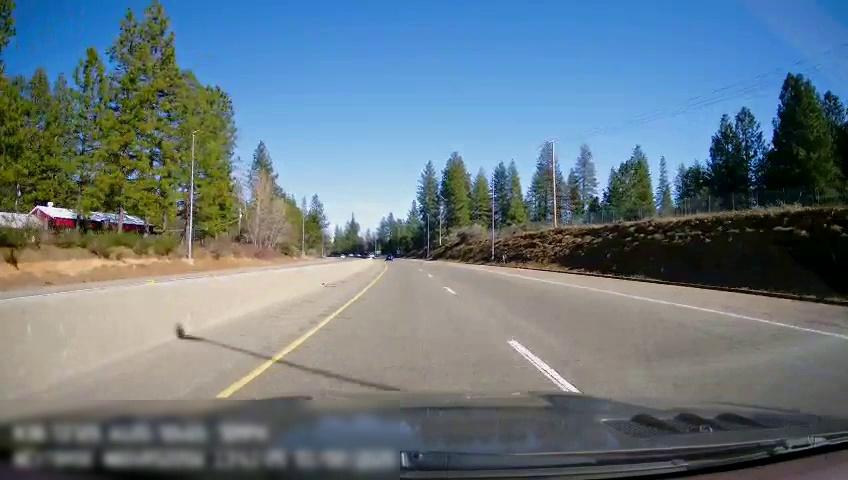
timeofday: Day
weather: Sunny
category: Drivable Space
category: Drivable Space
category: Lanes | Current Lane
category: Lanes | Alternate Lane
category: Lanes | Current Lane
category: Lanes | Opposite Lane